Brain MRI, t1w sequence, axial 2D slice.
Patient: age 37, sex M, weight 90 kg, height 1.9 m
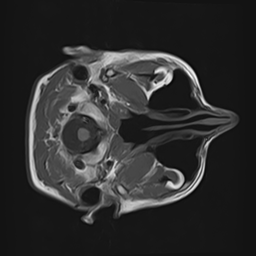